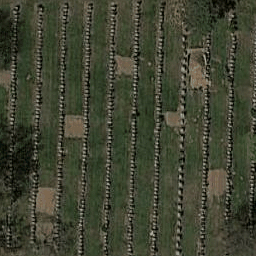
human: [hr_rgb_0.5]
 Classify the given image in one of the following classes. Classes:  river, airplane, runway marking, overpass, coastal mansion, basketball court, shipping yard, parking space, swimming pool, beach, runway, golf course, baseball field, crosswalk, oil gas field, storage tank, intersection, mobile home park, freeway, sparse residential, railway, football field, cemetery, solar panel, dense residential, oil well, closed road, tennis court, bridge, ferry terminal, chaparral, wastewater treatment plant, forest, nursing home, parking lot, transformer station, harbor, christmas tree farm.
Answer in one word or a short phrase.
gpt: cemetery